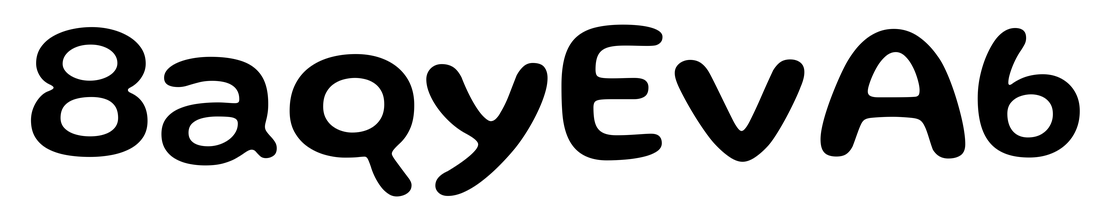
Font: Gluten_Medium